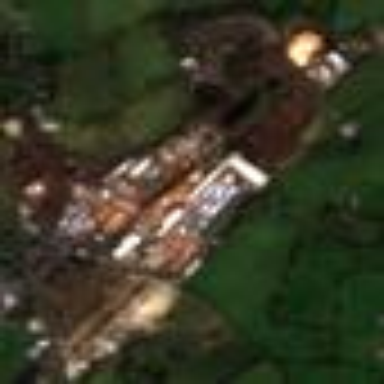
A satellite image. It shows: Industrial area that houses sawmill.